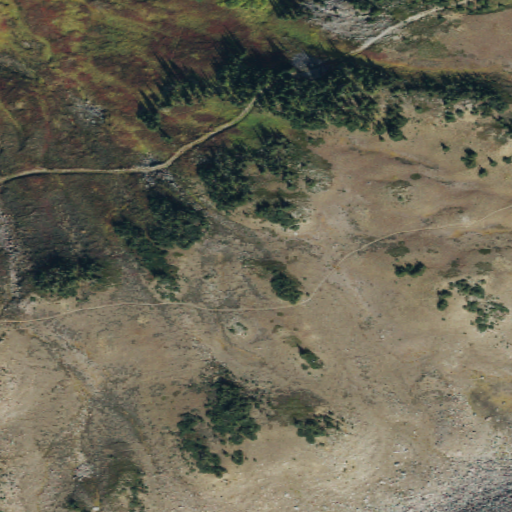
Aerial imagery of plain(s) in Washington named Berkeley Park containing shrub, evergreen forest, barren land, and grassland